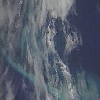
Label: sunburn